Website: bh-photo
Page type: review-order
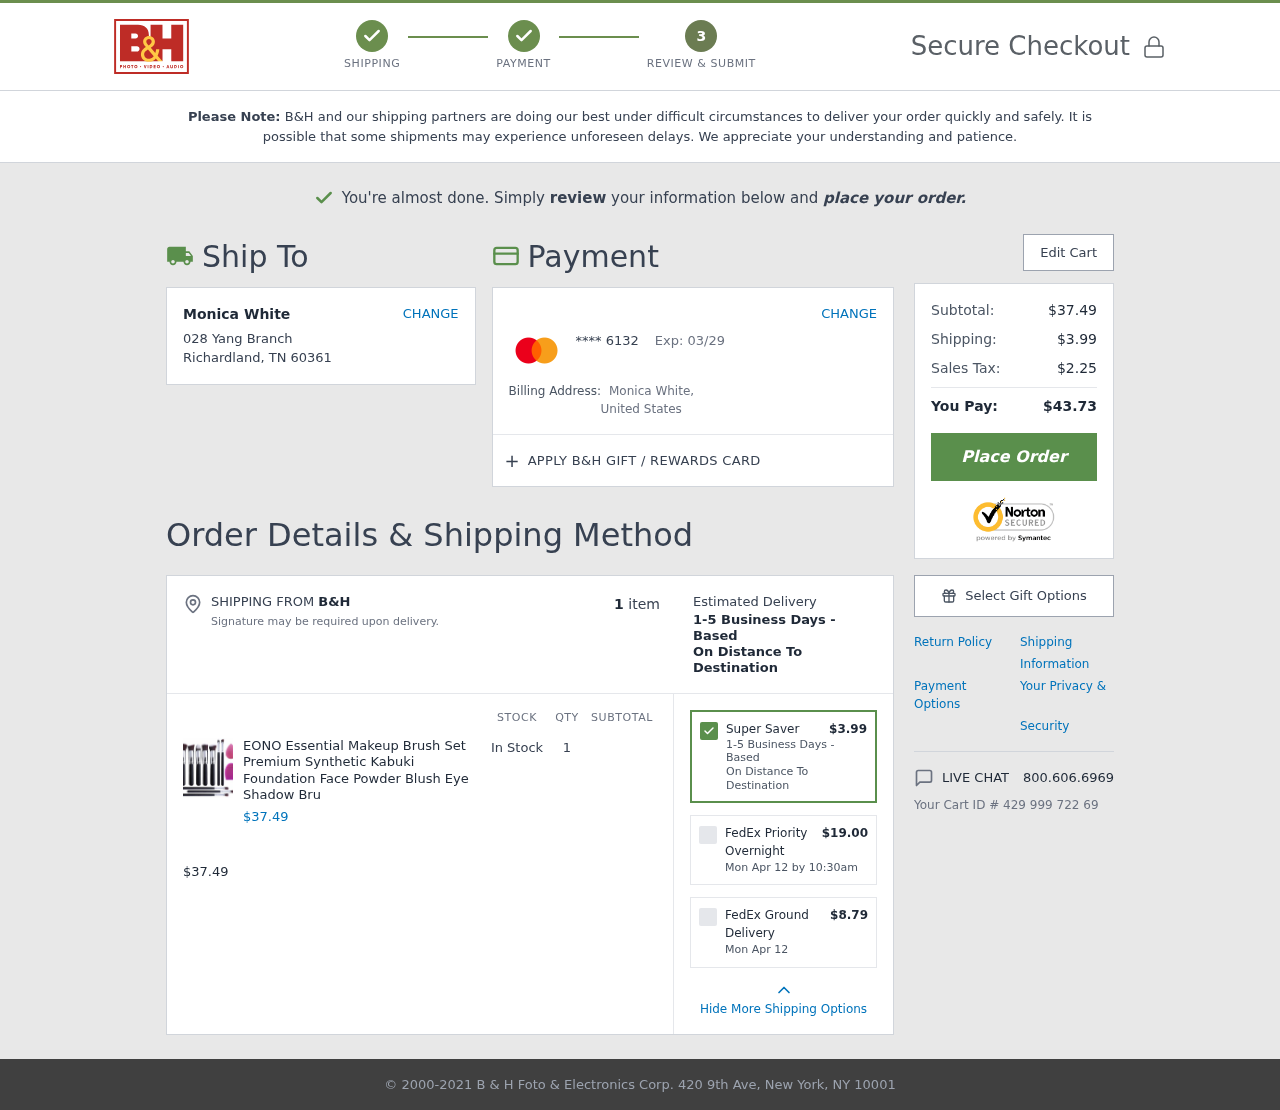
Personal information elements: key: PII_CARD_EXPIRY
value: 03/29
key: PII_CARD_LAST4
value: **** 6132
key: PII_CITY
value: Richardland
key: PII_COUNTRY
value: United States
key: PII_FULLNAME
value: Monica White
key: PII_FULLNAME2
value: Monica White
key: PII_POSTCODE
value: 60361
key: PII_STATE_ABBR
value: TN
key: PII_STREET
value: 028 Yang Branch
Product elements: key: PRODUCT1_NAME
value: EONO Essential Makeup Brush Set Premium Synthetic Kabuki Foundation Face Powder Blush Eye Shadow Bru
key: PRODUCT1_PRICE
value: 37.49
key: PRODUCT1_QUANTITY
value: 1
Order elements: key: ORDER_NUM_ITEMS
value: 1
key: ORDER_SUBTOTAL
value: $37.49
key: ORDER_SHIPPING_COST
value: $3.99
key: ORDER_DELIVERY_DATE
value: Mon Apr 12 by 10:30am
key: ORDER_DELIVERY_DATE2
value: Mon Apr 12
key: ORDER_TAX
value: $2.25
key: ORDER_TOTAL
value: $43.73
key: ORDER_ID
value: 429 999 722 69